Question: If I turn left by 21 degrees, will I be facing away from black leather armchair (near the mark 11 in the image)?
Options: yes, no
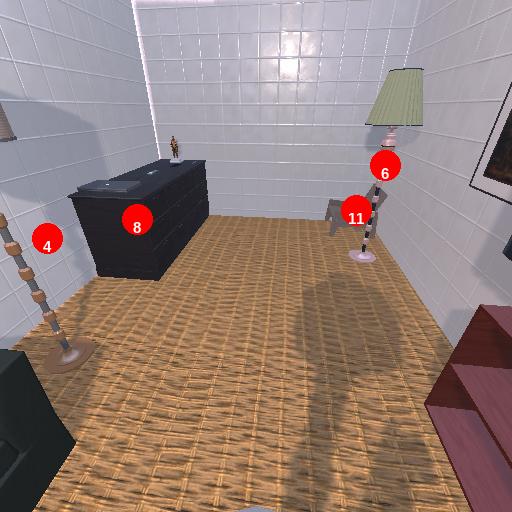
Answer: yes